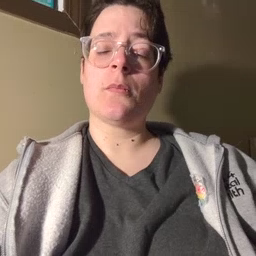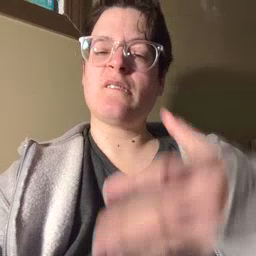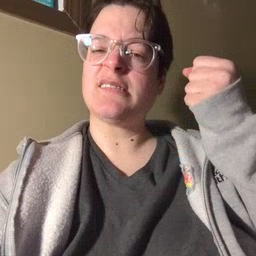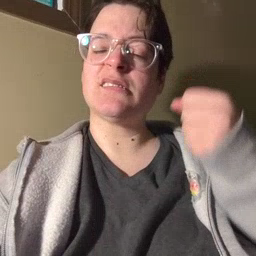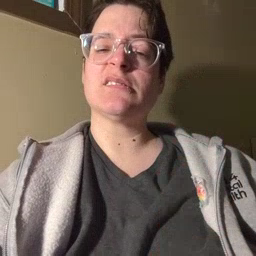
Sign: fast